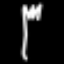
Label: fork